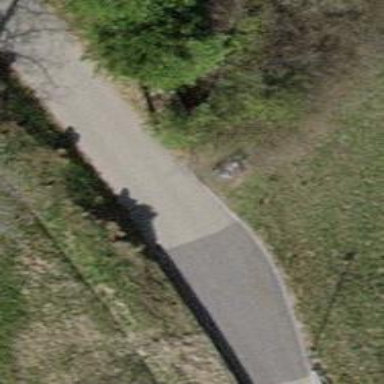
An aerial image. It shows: Brown bench in the vicinity.